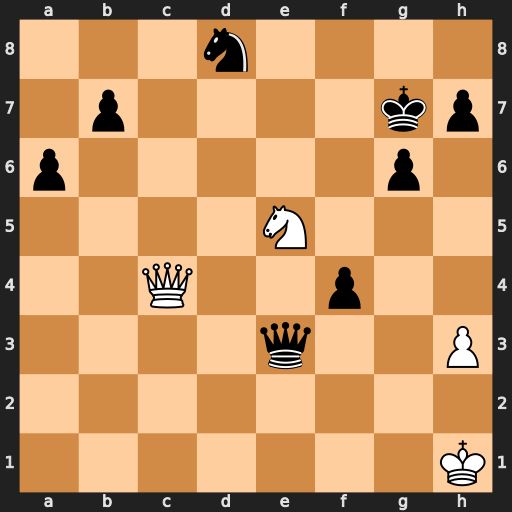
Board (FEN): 3n4/1p4kp/p5p1/4N3/2Q2p2/4q2P/8/7K
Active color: w
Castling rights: -
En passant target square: -
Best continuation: Qc7+ Kf6 Ng4+